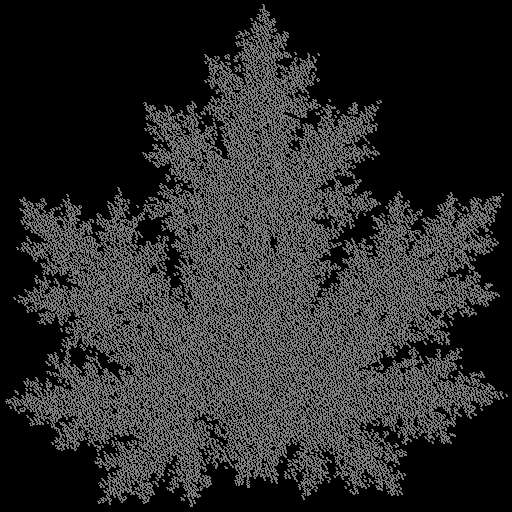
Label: maple_leaf